Field crop: maize
Growth stage: 2
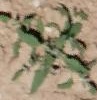
Species: atriplex